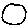
Label: circle